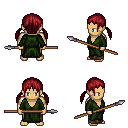
a pixel art fantasy rpg character, male body template, human, tanned skin, green robe, robe skirt, brunette twin-tailed hairstyle, spear, four views (front, back, left, right), 2x2 character sprite sheet, small pixel art, hard edges, no anti-aliasing